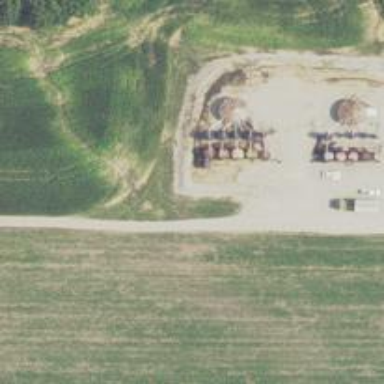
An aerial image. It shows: Storage tank with man-made structure.